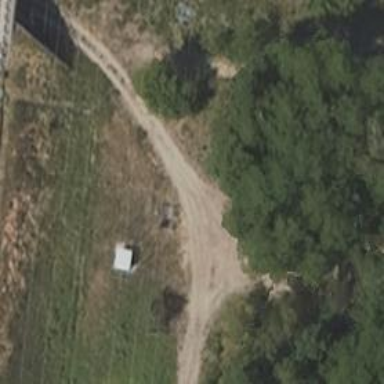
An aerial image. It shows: Sandy track road with grade4 tracktype.